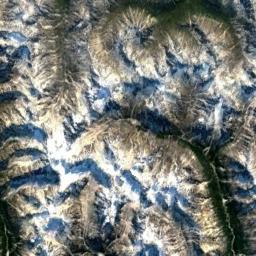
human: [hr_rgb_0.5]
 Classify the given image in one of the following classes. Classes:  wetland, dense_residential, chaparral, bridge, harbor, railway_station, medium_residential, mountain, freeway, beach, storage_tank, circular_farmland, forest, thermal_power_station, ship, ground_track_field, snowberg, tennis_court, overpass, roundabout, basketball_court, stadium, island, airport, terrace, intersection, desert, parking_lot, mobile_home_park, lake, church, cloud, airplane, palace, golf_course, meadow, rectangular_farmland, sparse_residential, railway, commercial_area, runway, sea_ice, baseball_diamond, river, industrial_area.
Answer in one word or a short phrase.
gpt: snowberg